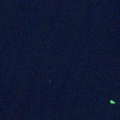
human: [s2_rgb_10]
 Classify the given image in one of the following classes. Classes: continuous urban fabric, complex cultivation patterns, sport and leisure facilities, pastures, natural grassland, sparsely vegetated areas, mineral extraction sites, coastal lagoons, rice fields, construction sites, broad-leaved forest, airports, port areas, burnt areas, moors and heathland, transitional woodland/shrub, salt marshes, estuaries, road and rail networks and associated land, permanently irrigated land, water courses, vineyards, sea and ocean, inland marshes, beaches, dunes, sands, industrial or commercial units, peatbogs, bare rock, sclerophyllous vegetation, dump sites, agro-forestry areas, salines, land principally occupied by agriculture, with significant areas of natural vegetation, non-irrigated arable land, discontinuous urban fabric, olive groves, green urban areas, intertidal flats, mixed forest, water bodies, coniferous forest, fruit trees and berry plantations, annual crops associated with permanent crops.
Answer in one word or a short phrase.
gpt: water bodies